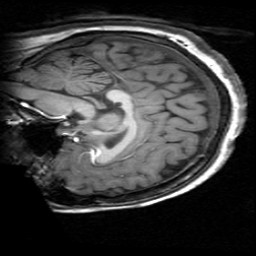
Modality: T1w
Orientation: sagittal
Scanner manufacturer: ge
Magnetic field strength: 3 T
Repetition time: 0.009036 s
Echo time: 0.00184 s